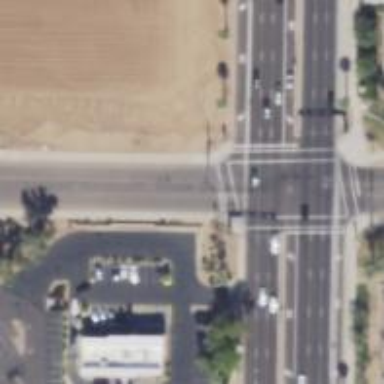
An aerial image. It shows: Solid stop line on the road marking.